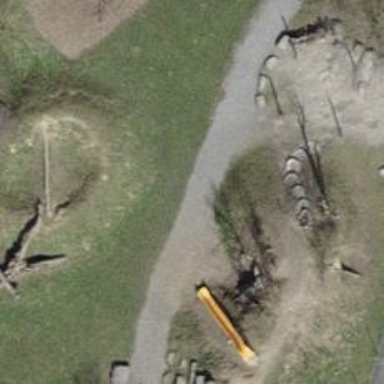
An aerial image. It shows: Playground area for leisure land.